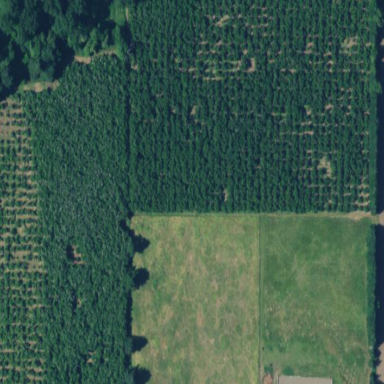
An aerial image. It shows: Orchard.